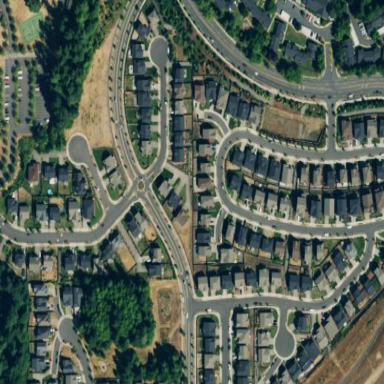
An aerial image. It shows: Residential area composed of single-family homes.